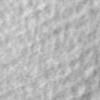
Label: no_change